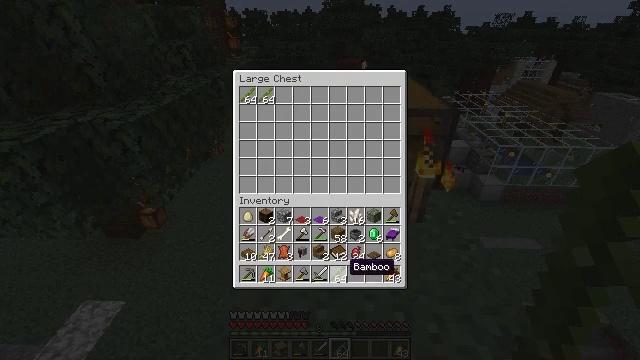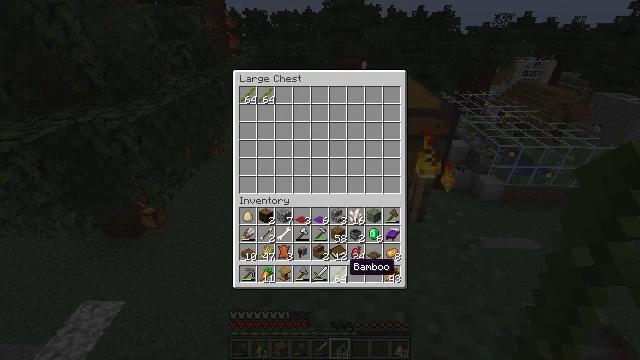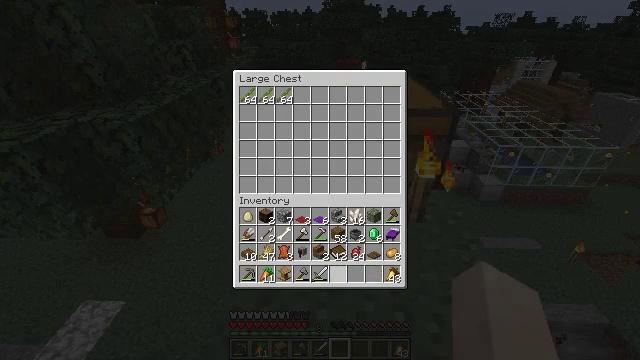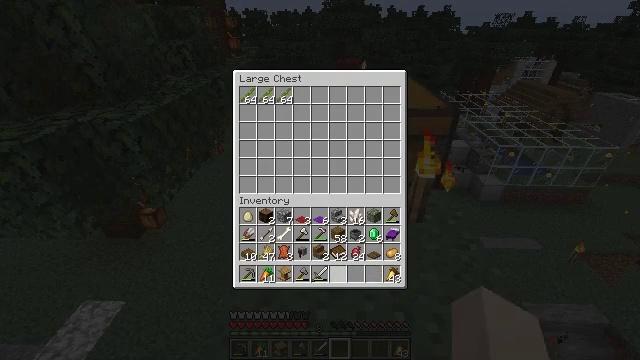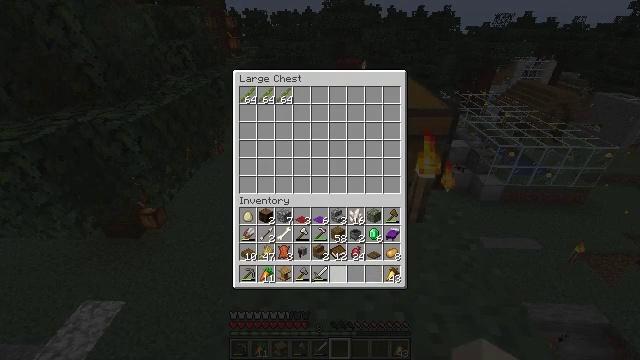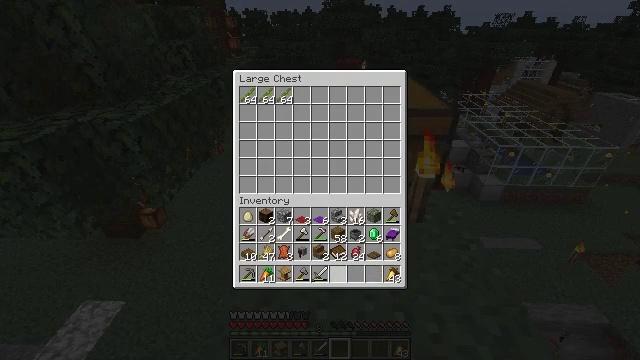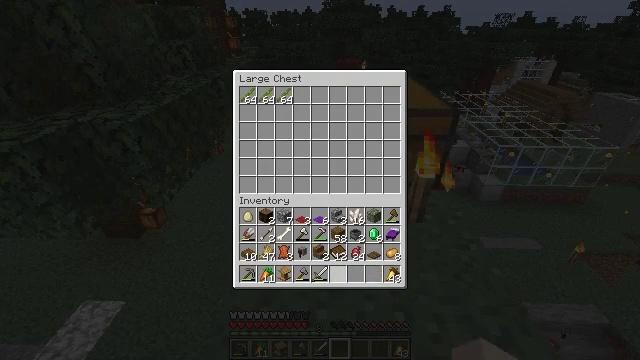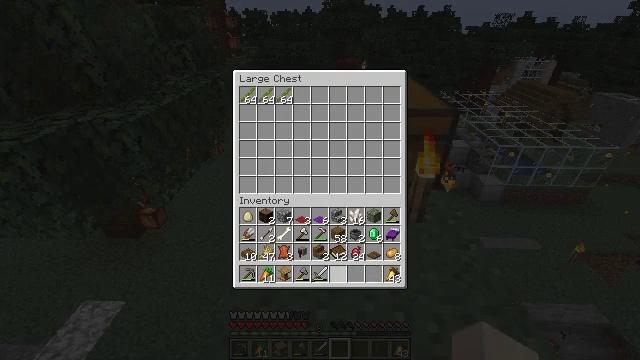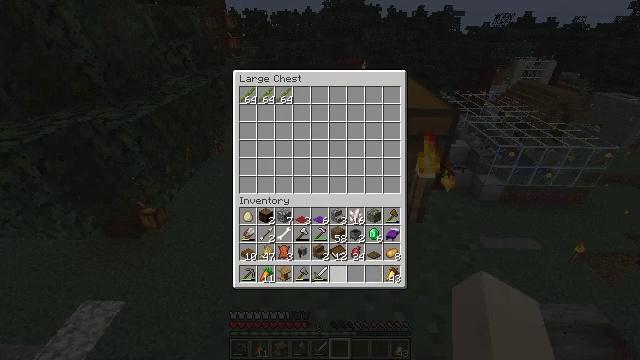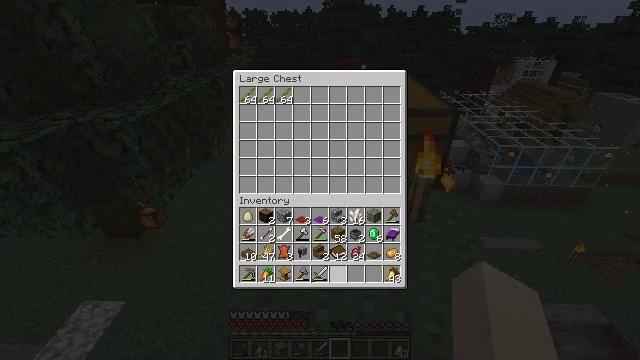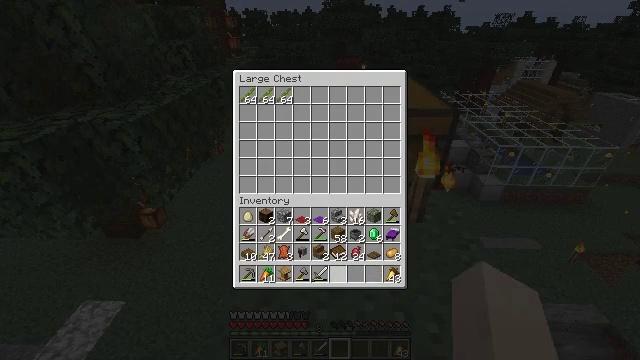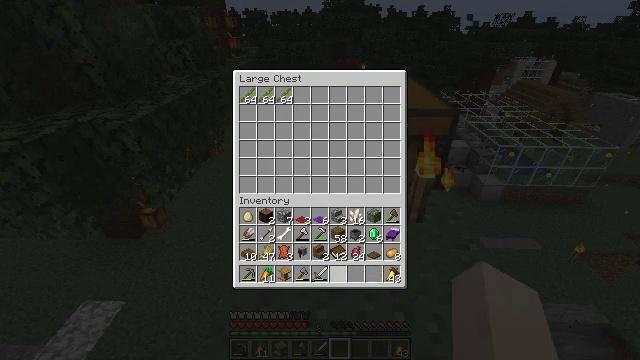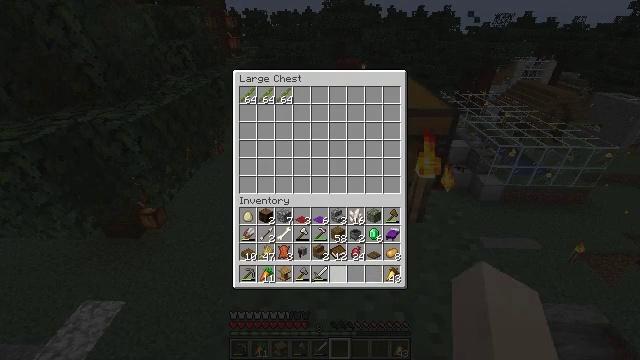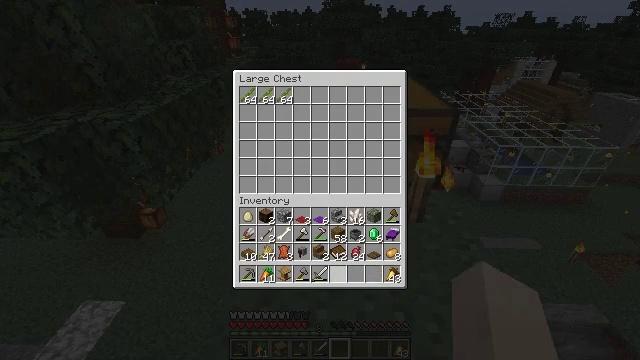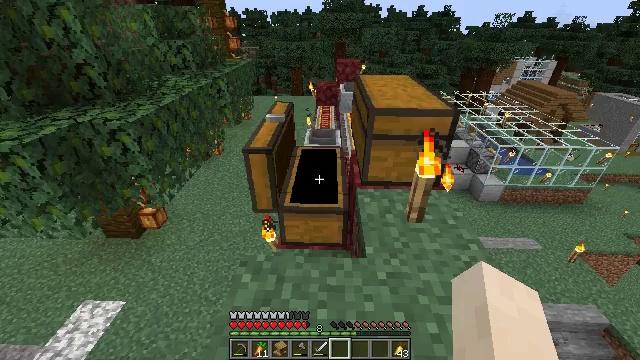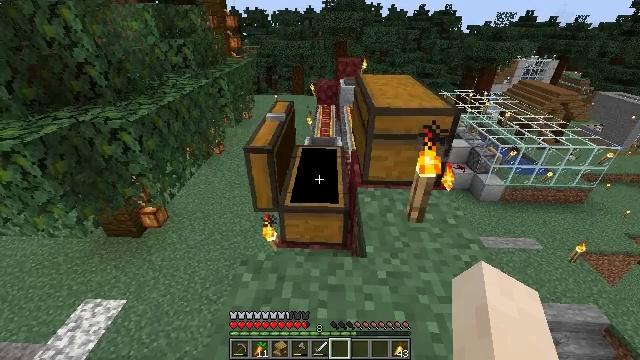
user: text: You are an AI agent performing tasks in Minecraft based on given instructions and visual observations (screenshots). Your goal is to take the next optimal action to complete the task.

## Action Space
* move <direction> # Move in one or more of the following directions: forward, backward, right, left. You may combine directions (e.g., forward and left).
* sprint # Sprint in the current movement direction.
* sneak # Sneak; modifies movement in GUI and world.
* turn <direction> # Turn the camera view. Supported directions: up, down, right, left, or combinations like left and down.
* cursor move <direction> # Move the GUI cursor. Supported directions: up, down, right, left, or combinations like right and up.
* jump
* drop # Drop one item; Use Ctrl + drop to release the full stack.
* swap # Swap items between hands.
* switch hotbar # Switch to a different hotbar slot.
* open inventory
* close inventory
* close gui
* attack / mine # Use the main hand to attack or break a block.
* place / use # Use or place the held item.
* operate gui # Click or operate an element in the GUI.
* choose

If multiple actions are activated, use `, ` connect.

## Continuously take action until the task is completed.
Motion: motion action
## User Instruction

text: Collect some bamboo.
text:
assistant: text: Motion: sneak
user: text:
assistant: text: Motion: sneak, attack / mine
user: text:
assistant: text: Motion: sneak, attack / mine
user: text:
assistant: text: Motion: sneak, attack / mine
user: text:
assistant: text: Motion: sneak
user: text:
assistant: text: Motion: sneak
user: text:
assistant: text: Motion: sneak
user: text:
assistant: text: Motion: sneak
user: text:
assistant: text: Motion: no_op
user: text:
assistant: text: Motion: no_op
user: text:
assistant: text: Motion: no_op
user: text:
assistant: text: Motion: no_op
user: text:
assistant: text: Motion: no_op
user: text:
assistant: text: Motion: no_op
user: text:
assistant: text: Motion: no_op
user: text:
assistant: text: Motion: no_op
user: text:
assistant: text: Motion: turn left
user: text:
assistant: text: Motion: turn left
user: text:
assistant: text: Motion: turn left
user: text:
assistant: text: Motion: turn left
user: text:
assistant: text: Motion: turn left
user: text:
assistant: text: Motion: turn left
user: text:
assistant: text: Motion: turn left
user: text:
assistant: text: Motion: turn left
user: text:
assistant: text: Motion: turn left
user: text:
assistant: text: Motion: move forward, turn left
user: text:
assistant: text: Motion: move forward
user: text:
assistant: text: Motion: move forward
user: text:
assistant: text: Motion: move forward
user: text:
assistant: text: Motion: move forward